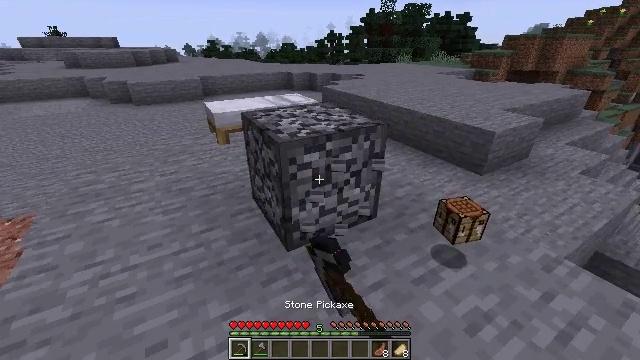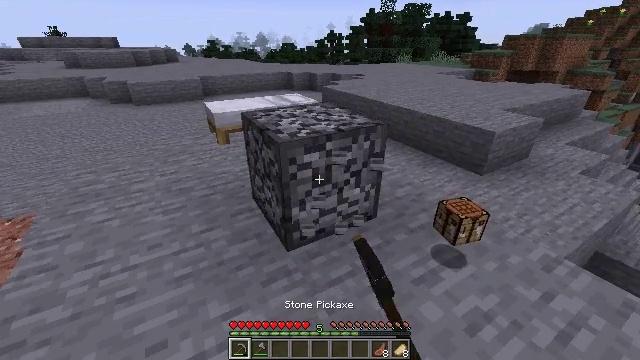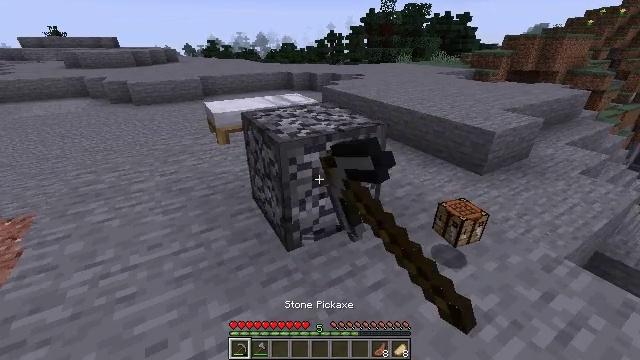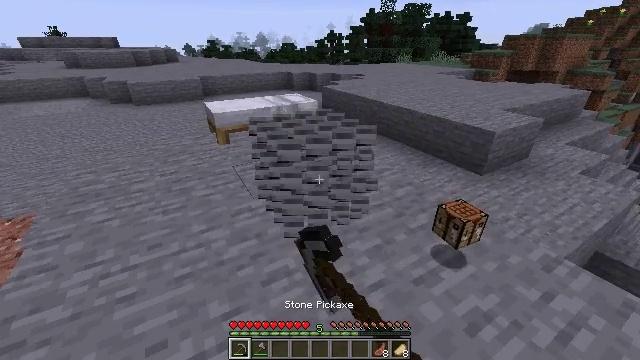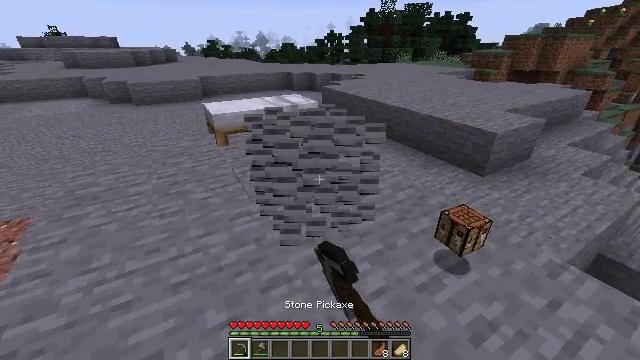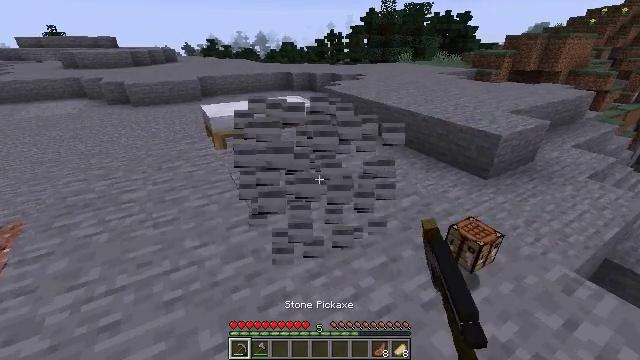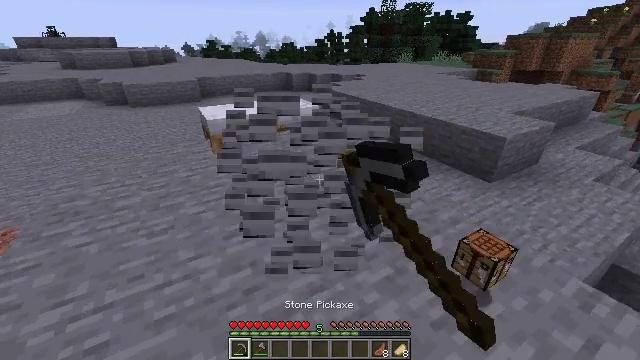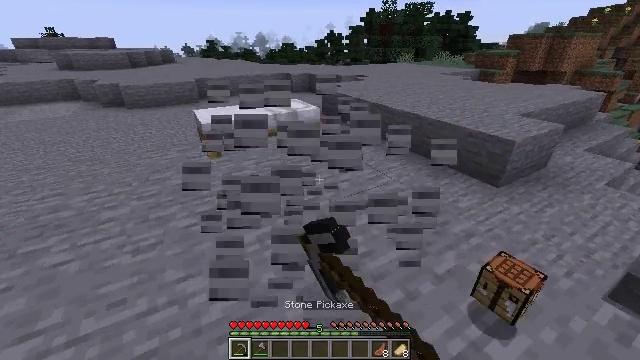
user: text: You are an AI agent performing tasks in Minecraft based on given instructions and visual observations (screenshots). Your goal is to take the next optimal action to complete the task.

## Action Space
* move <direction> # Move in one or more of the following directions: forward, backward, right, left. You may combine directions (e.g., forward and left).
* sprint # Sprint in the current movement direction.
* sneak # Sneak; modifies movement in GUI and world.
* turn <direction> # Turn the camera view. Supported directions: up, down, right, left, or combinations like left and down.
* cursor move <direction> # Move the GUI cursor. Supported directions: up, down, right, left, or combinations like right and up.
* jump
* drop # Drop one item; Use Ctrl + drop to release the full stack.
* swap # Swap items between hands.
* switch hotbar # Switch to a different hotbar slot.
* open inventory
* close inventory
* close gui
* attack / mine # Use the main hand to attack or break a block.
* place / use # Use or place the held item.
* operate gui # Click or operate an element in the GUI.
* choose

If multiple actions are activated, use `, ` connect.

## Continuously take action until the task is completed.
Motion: motion action
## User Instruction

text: Get the furnace back into your inventory.
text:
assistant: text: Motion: attack / mine
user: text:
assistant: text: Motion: attack / mine
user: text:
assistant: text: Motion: attack / mine
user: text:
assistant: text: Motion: move forward, attack / mine
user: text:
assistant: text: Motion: move forward, attack / mine
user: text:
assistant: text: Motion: move forward, attack / mine
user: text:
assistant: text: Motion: move forward, attack / mine
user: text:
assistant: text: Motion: attack / mine